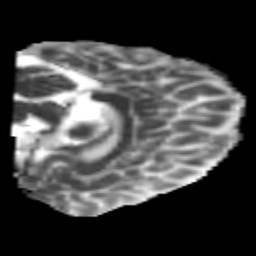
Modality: MD
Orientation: sagittal
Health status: healthy
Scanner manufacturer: philips
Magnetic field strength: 3 T
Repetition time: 6.964 s
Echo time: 0.092 s